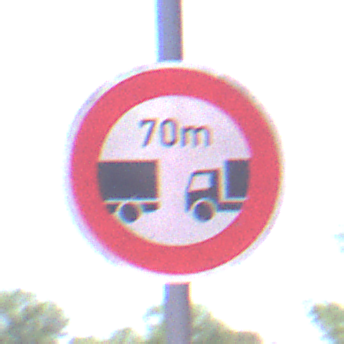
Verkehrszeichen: VerbotUnterschreitenMindestabstand
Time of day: Midday
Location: Outdoor (RoadRail)
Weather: Clear
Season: NotSpecified
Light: Natural